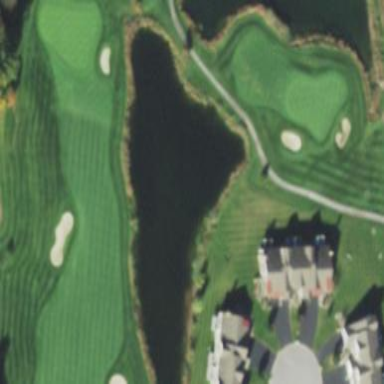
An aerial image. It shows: Water hazard in golf course. The hazard is natural water feature.